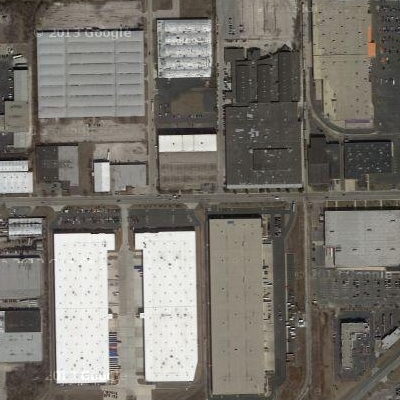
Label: Industry